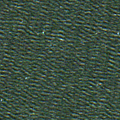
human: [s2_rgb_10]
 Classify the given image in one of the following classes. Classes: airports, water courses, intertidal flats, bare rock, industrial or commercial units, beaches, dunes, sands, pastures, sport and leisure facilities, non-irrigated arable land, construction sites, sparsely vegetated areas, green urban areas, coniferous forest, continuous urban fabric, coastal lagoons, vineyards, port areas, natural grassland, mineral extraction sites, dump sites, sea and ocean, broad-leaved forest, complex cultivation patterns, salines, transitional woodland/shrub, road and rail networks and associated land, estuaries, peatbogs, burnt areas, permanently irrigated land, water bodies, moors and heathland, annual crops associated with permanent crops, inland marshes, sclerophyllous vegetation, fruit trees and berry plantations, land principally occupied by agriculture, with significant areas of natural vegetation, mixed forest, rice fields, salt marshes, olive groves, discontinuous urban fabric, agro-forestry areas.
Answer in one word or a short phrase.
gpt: sea and ocean